Question: I want to display a 'ListView' with item results from a 'SearchView' request like this:

I don't want to use ActionbarSherlock and I can not find any tutorial.
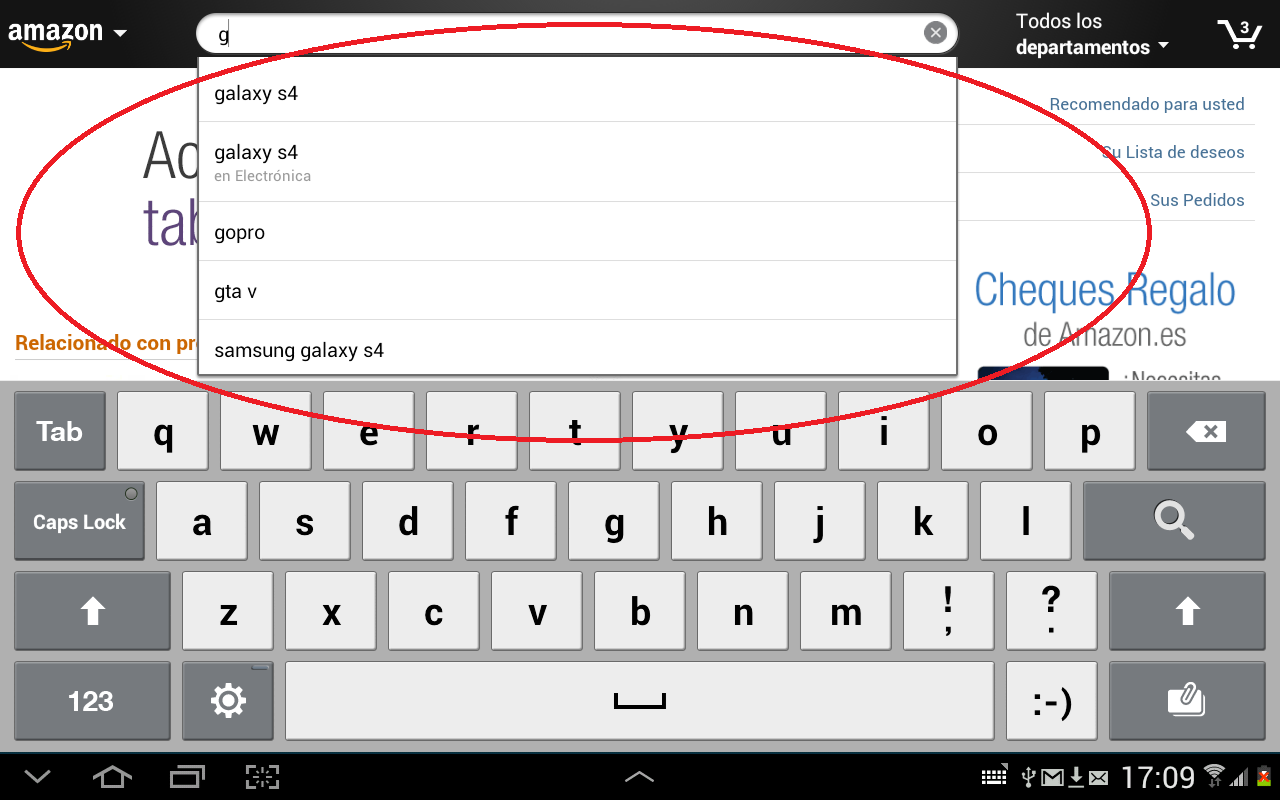
Answer: Use <URL> in the menu xml for the ActionBar
'''
<?xml version="1.0" encoding="utf-8"?>
<searchable xmlns:android="http://schemas.android.com/apk/res/android"
android:label="@string/app_label"
android:hint="@string/search_hint"
android:searchSuggestAuthority="com.example.MyCustomSuggestionProvider">
</searchable>
'''
or create the autocompletetextview in the layout and add the Layout Inflator and set the setCustom
'''
ActionBar actionBar = getActionBar();
actionBar.setDisplayHomeAsUpEnabled(true);
actionBar.setDisplayShowCustomEnabled(true);
LayoutInflater inflator = (LayoutInflater) this
.getSystemService(Context.LAYOUT_INFLATER_SERVICE);
View v = inflator.inflate(R.layout.yourlayout, null);
actionBar.setCustomView(v);
'''